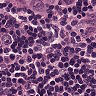
Metastatic tissue present: no